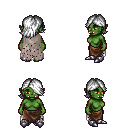
a pixel art fantasy rpg character, female body template, orc, green skin, gray tattered cape, robe skirt, white swoop hairstyle, metal boots, four views (front, back, left, right), 2x2 character sprite sheet, small pixel art, hard edges, no anti-aliasing